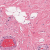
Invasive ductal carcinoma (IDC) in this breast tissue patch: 0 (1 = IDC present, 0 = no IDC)